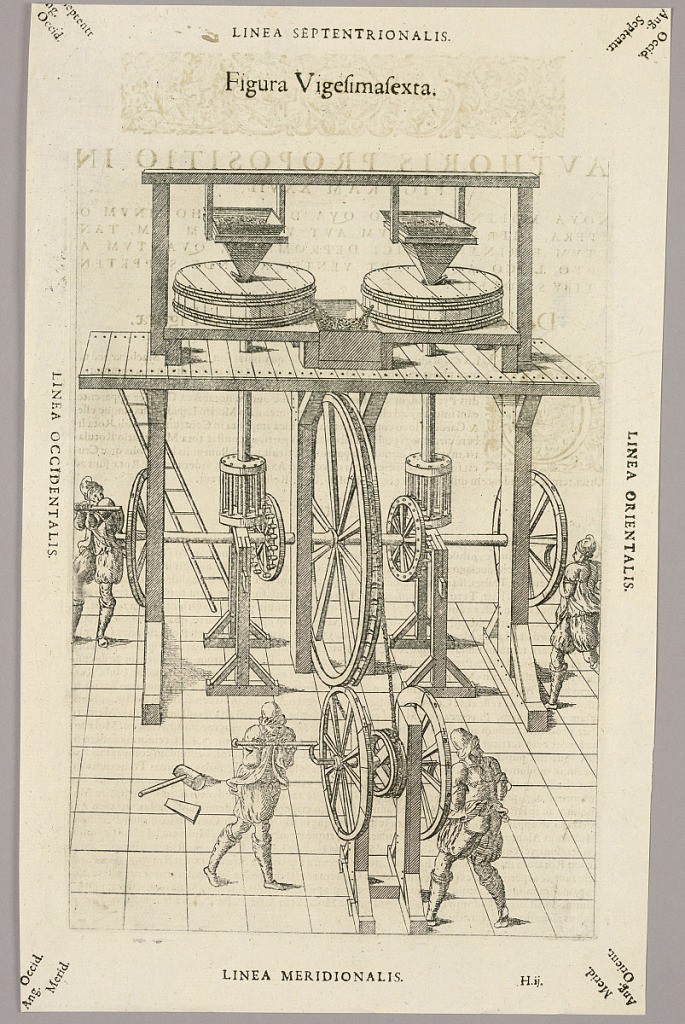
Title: Plate XXVI from Theatrum instrumentorum et machinarum
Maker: Julio Paschale
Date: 1582
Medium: Woodcut on paper
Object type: Print
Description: Machine for grinding, probably grain. Above, two funnel pins pour  grain into covered cylinders, coming out of them into another box, center. Grinding done in cylinders, driven by four men on wheels, below, attached to an axel and other cogged wheels. Description in Latin on verso of 1949-152-223.